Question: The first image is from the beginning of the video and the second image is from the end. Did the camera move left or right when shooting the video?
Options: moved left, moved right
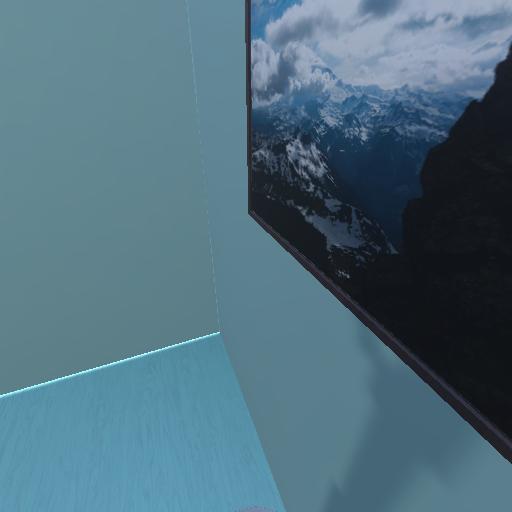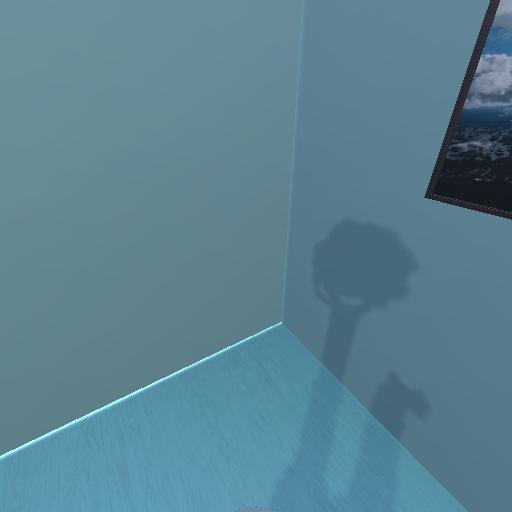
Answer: moved left